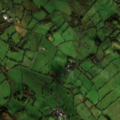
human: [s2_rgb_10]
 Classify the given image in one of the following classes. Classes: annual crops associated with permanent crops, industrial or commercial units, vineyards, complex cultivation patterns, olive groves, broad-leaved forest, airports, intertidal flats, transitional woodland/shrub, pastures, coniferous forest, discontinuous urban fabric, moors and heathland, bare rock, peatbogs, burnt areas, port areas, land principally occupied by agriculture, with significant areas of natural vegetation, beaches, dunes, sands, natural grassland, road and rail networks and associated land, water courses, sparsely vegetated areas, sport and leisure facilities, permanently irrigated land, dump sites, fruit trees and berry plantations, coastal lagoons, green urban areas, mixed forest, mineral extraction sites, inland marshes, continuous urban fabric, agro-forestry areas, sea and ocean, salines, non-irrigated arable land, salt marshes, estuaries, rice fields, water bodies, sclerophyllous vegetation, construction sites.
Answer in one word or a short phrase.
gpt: pastures, land principally occupied by agriculture, with significant areas of natural vegetation